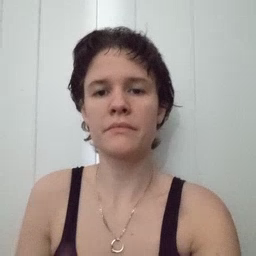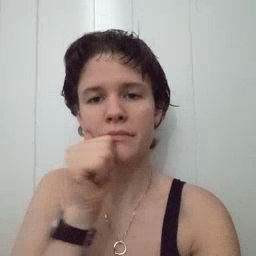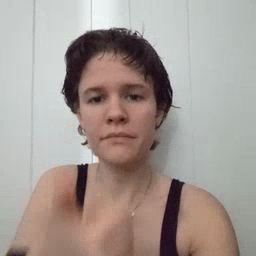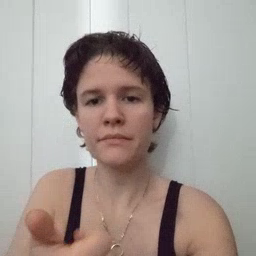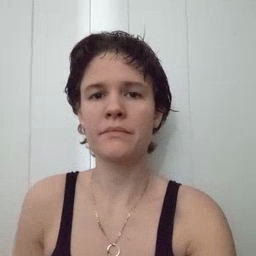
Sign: tomorrow